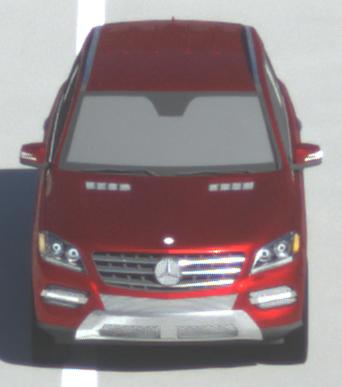
Make: Mercedes-Benz
Model: ML 350
Detailed model: M-Class (166)
Model produced from: 2011/11
Model produced until: 2014/10
Doors: 5
Color: red
Road condition: dry road
Daytime: morning or afternoon
Contrast: high contrast